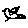
Label: bird